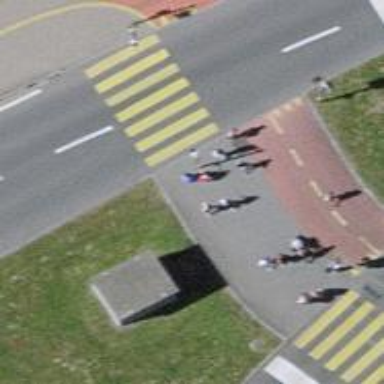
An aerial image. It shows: Kerb serving as barrier.